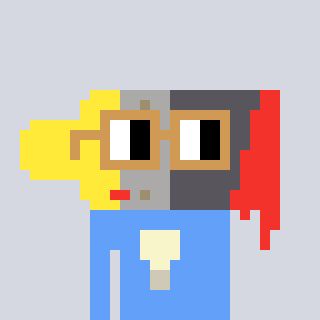
a pixel art character with square brown glasses, a paintbrush-shaped head and a blue-colored body on a cool background